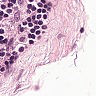
Metastatic tissue present: no